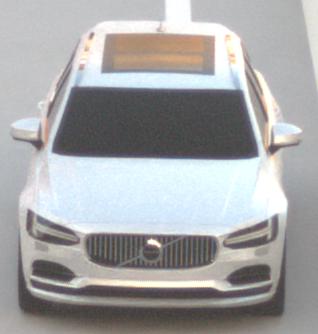
Make: Volvo
Model: V90
Detailed model: -
Model produced from: 2016
Model produced until: 2020
Doors: 5
Color: white
Road condition: dry road
Daytime: sunrise or sunset
Contrast: low contrast